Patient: sex F, age 57
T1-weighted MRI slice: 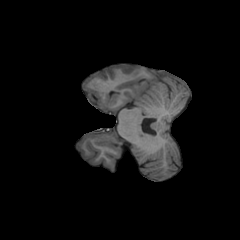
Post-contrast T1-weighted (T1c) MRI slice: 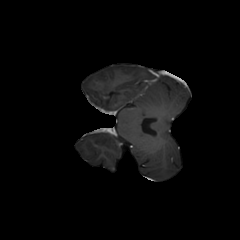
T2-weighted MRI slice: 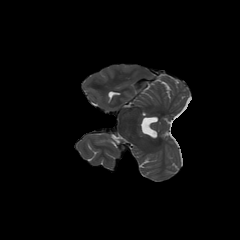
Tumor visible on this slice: no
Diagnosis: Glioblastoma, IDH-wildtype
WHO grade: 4